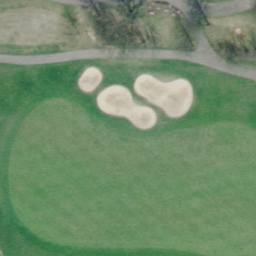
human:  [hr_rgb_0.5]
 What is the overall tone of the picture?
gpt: golf course